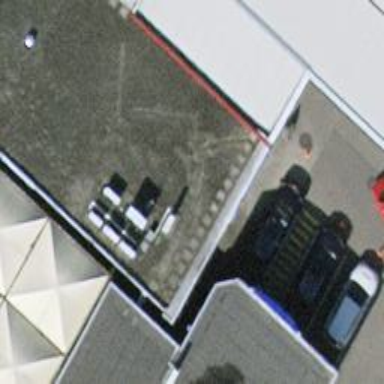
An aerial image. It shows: Kiosk shop.